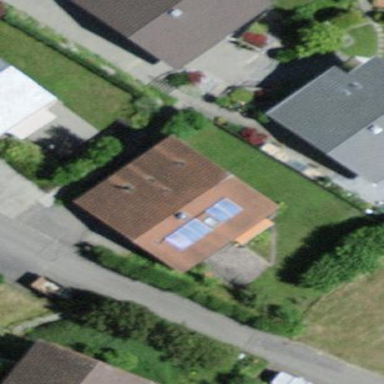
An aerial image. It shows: Residential building.